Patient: sex M, age 51
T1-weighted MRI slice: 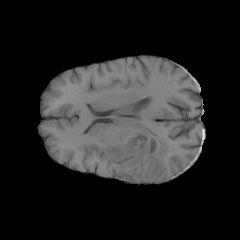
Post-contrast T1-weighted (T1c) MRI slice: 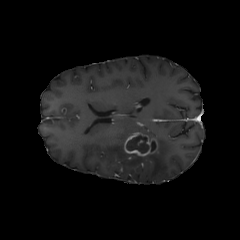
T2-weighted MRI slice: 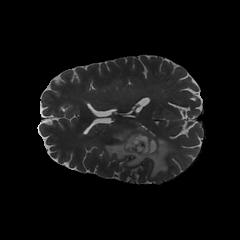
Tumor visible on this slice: yes
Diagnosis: Glioblastoma, IDH-wildtype
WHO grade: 4